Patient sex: M
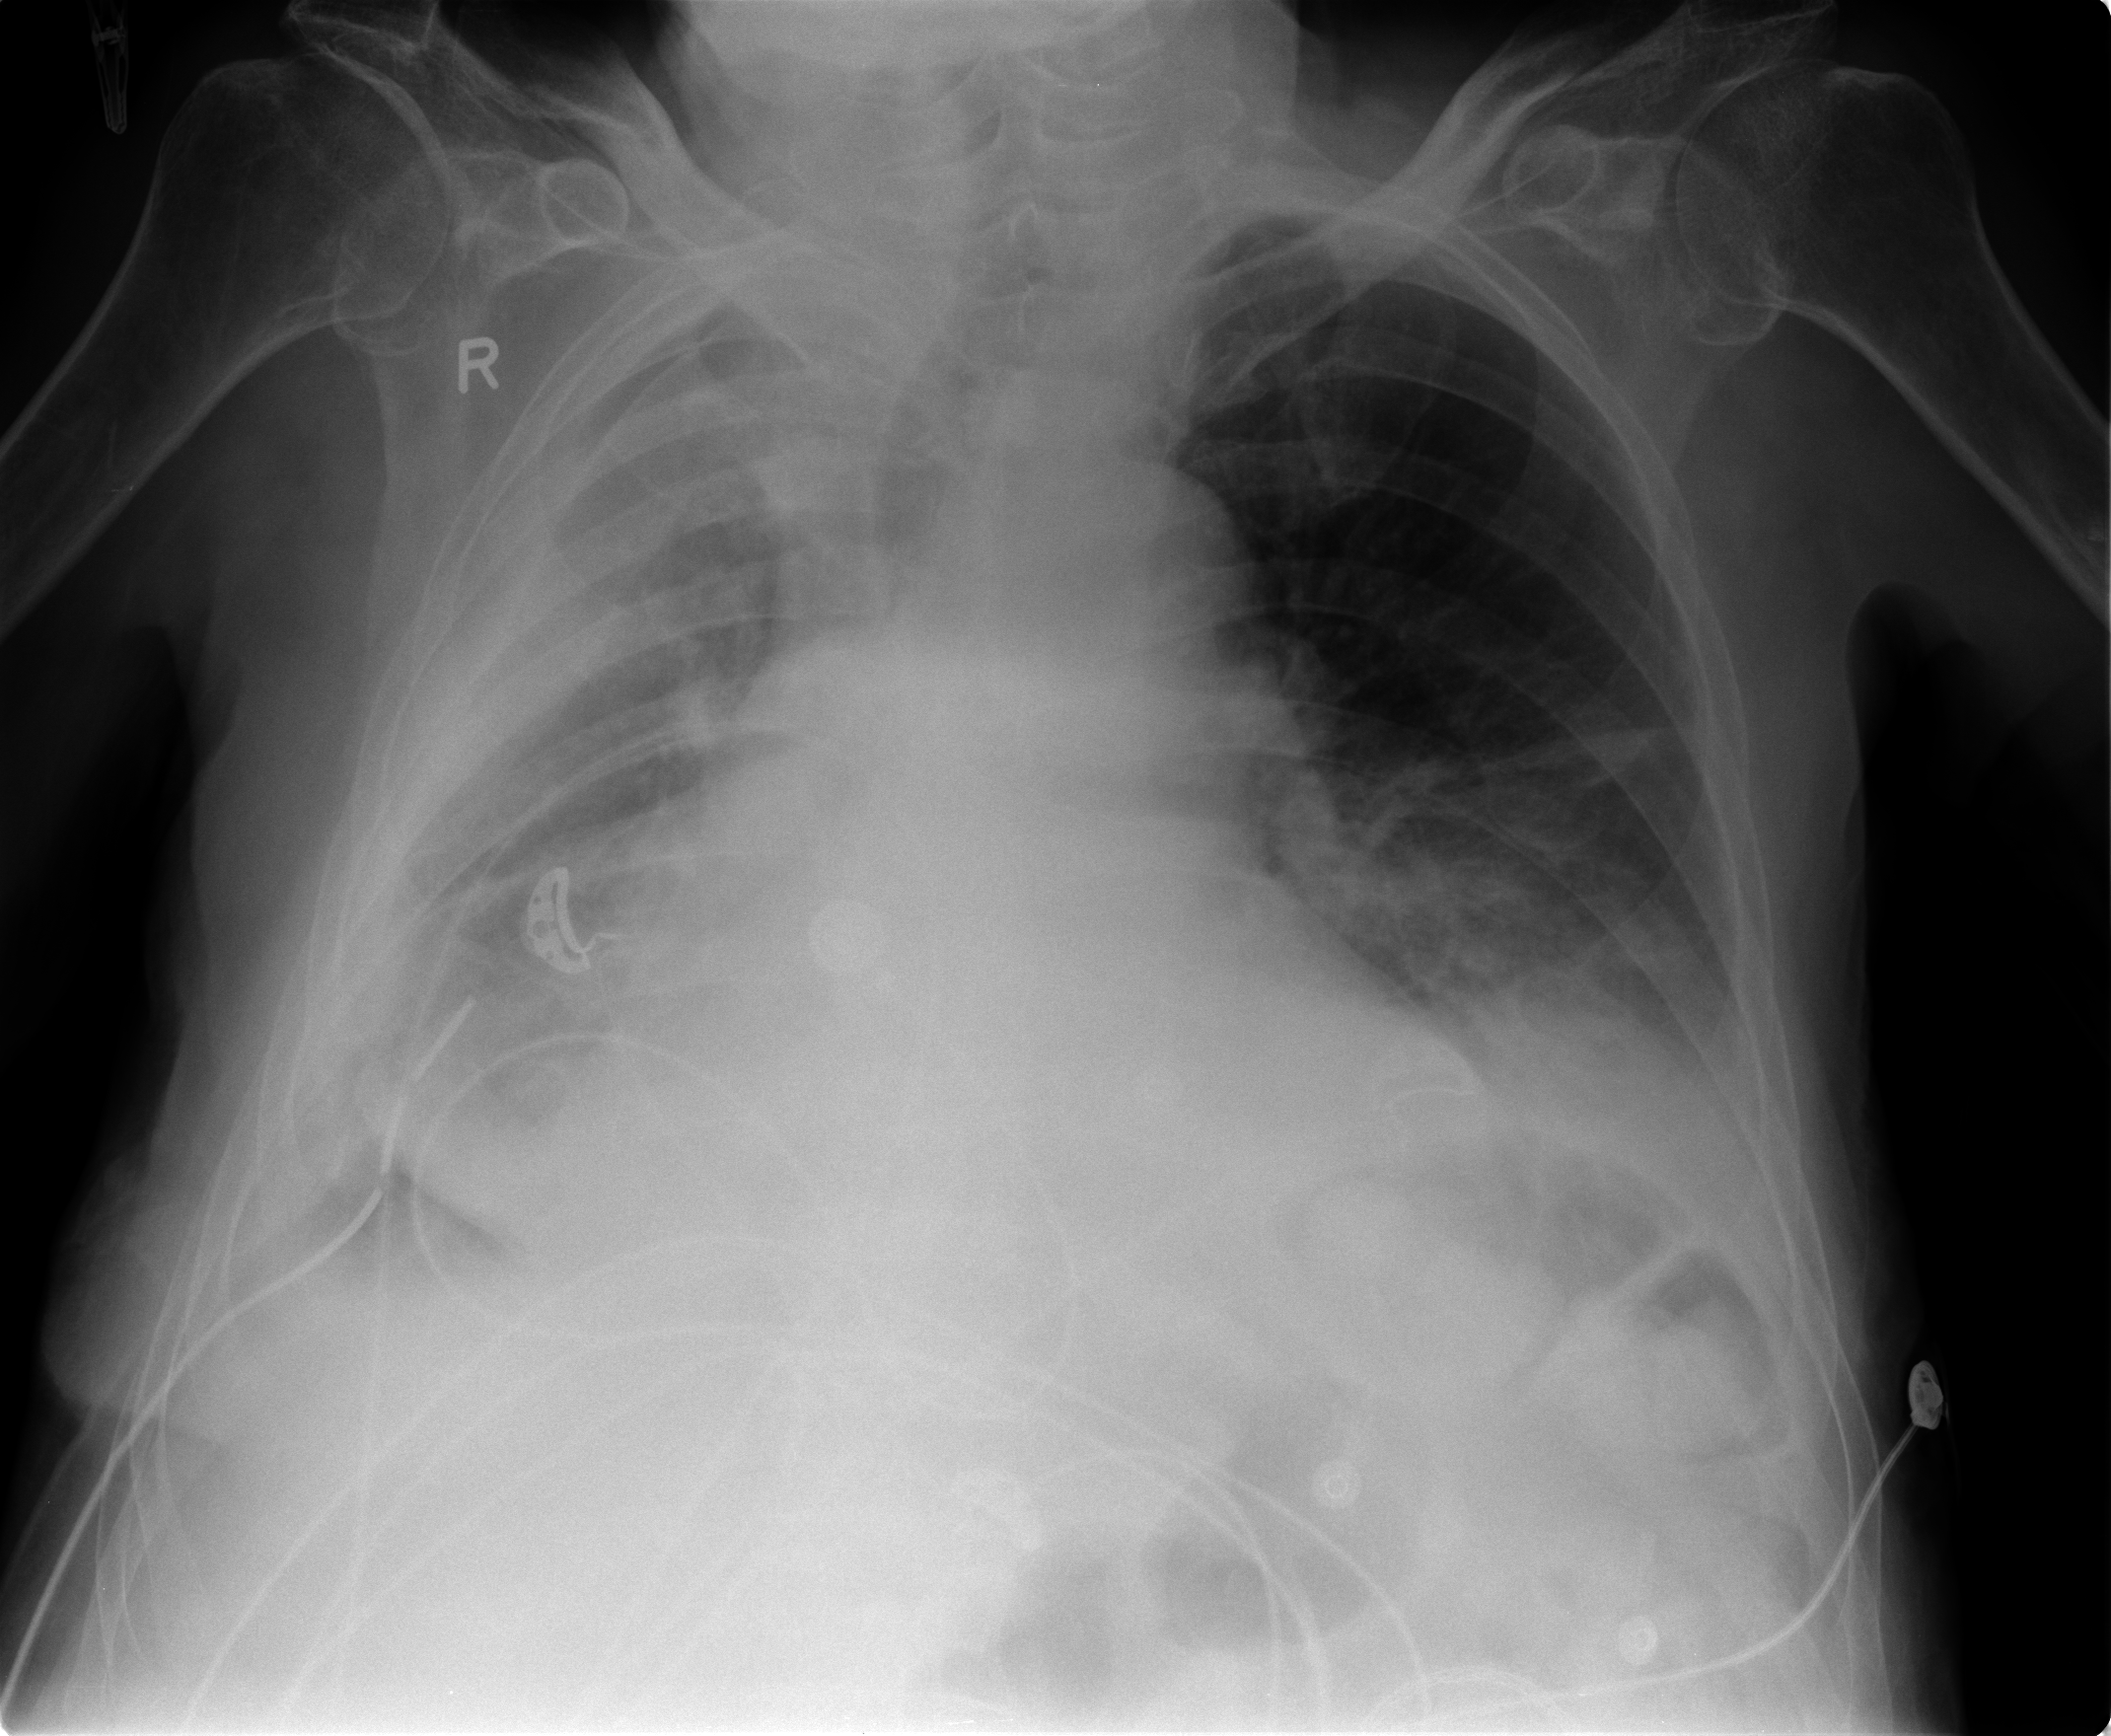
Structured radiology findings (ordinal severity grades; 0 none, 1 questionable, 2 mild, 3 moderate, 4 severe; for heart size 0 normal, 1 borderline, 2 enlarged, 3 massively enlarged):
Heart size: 3
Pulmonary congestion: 2
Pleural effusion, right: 3
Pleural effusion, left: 2
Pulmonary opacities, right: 2
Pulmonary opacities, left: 2
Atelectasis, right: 3
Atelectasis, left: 2